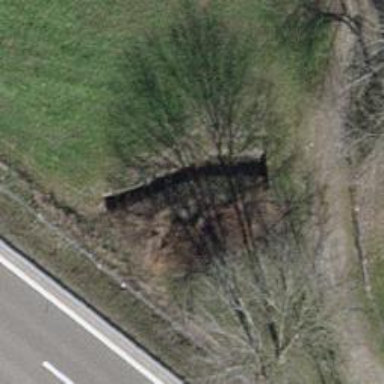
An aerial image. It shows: Culvert tunnel.